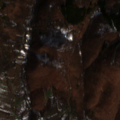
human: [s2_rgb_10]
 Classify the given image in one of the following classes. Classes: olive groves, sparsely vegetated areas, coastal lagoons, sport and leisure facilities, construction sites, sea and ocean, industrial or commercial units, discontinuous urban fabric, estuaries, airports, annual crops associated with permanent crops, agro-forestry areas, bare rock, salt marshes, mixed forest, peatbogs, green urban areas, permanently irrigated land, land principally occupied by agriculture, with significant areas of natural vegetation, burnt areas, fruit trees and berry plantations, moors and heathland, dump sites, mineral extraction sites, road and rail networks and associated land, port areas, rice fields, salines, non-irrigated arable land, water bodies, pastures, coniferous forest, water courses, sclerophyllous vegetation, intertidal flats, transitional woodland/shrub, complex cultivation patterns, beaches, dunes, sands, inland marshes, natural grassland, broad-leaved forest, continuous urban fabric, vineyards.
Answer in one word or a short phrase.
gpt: fruit trees and berry plantations, complex cultivation patterns, land principally occupied by agriculture, with significant areas of natural vegetation, broad-leaved forest, mixed forest